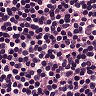
Metastatic tissue present: no